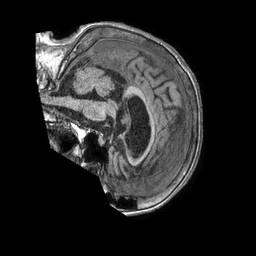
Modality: T1w
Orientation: sagittal
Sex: female
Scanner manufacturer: philips
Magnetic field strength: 1.5 T
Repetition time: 0.007853 s
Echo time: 0.003628 s